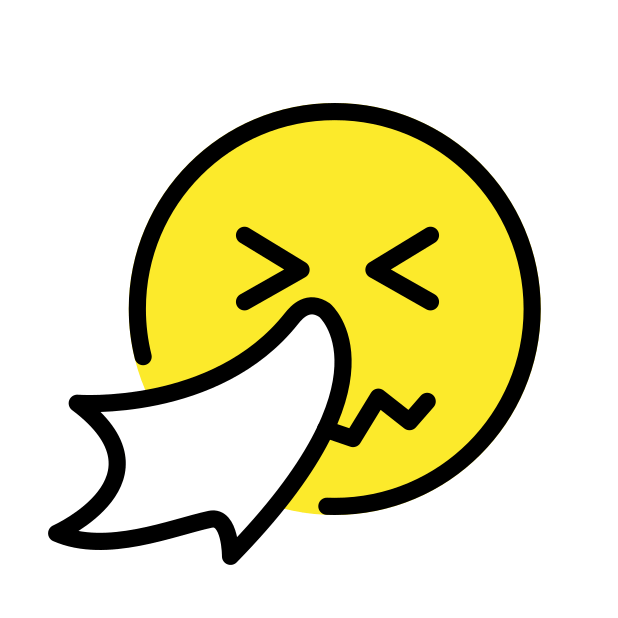
Emoji: 🤧
Name: sneezing face
Unicode: 0x1f927